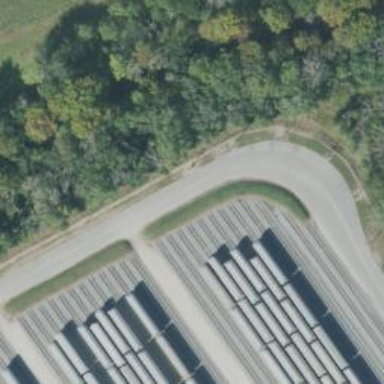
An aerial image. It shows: Railway yard used for servicing trains.